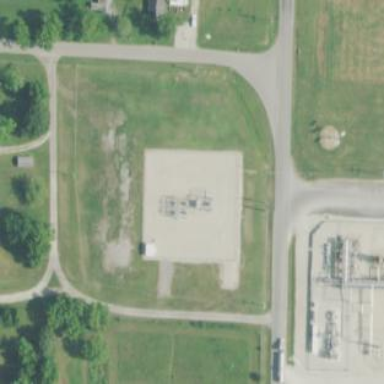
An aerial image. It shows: Power substation.